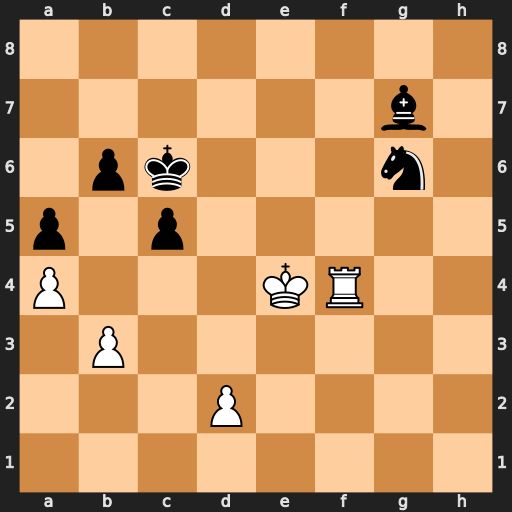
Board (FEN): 8/6b1/1pk3n1/p1p5/P3KR2/1P6/3P4/8
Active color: w
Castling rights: -
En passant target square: -
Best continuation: Rg4 Ne7 Rxg7